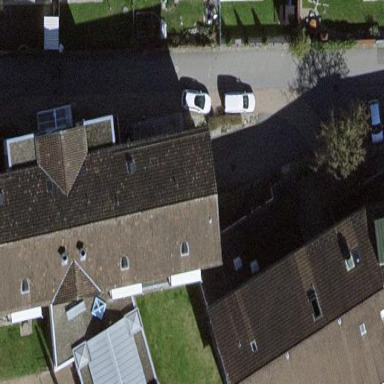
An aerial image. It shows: Building that serves as nursing home.